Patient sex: F
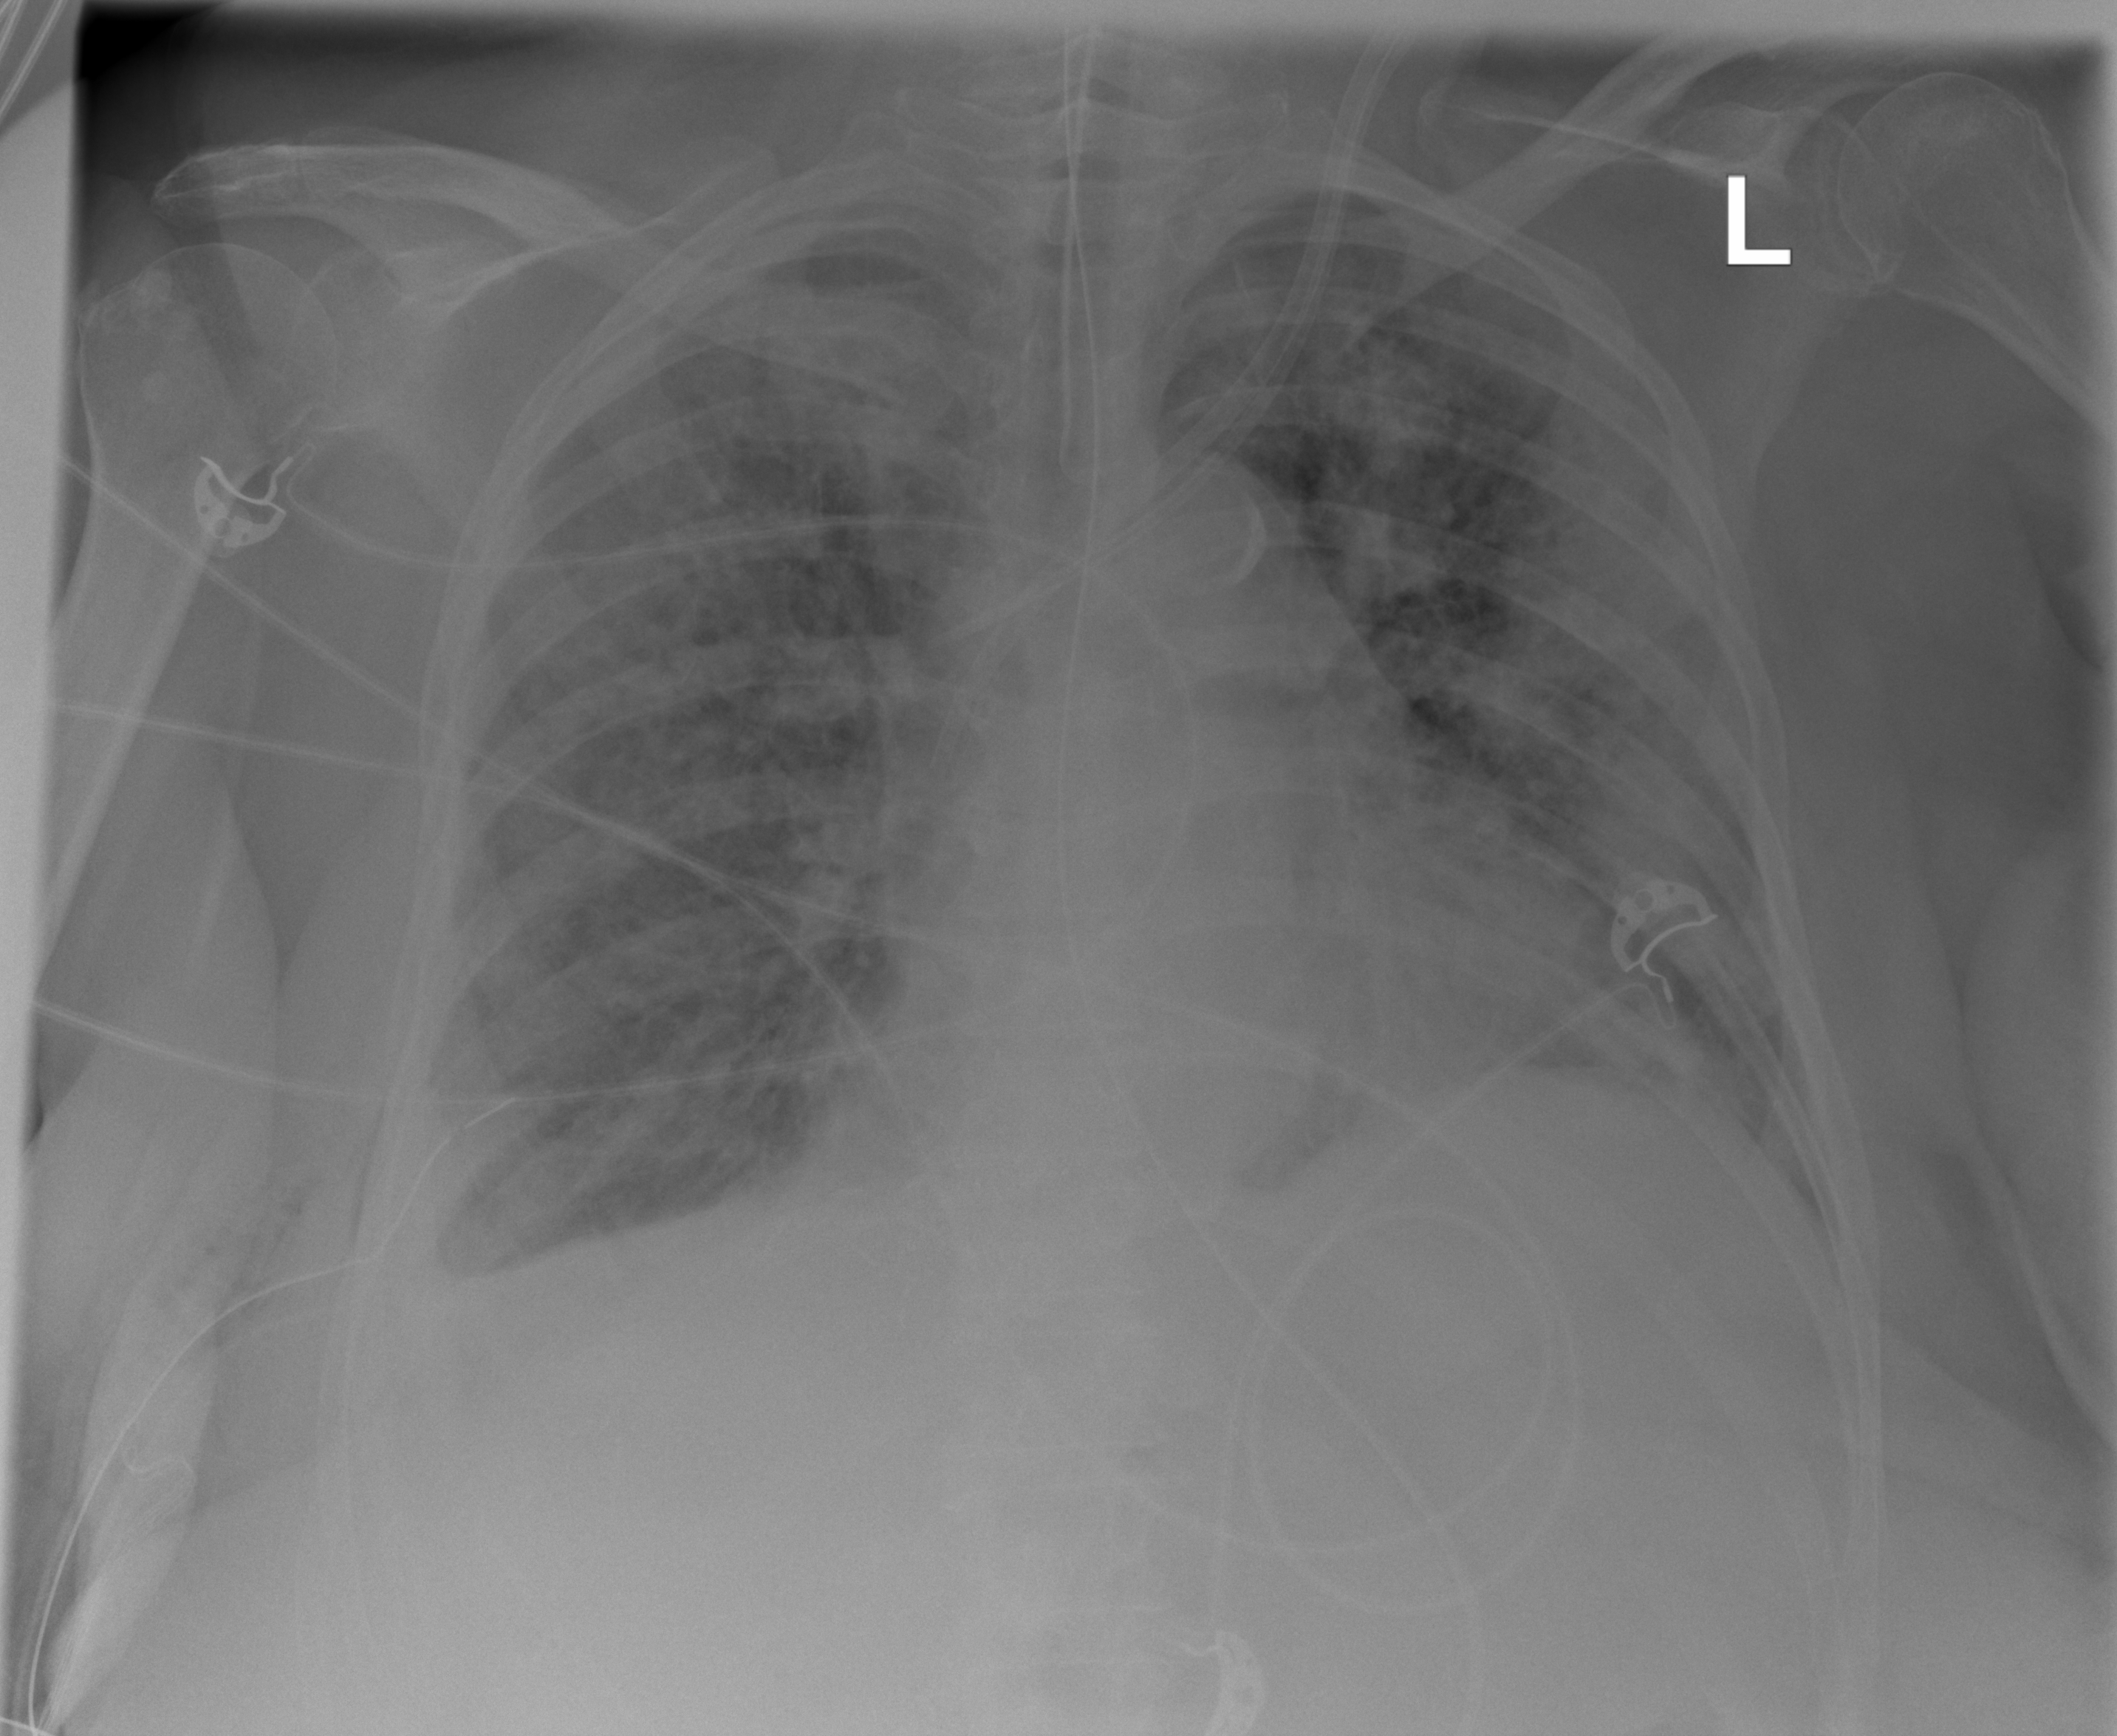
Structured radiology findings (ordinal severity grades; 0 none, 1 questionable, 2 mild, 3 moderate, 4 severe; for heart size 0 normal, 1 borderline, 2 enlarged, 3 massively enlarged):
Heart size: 2
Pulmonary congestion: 2
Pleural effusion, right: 2
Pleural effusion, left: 2
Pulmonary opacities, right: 3
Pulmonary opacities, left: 3
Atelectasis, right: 2
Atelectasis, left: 2